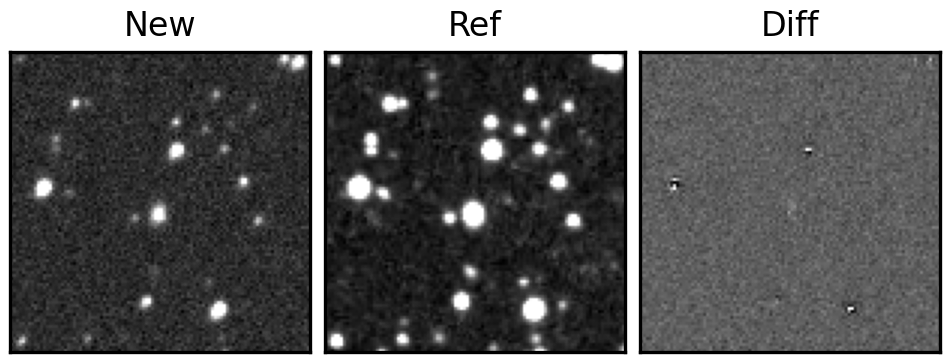
Label: real